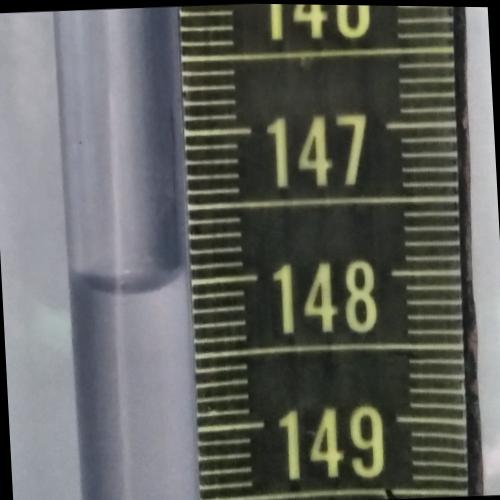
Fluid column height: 148.0 cm